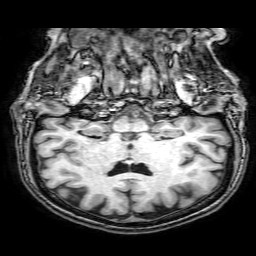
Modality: T1w
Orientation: sagittal
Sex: female
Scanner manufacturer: philips
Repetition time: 0.008258 s
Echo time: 0.00383 s